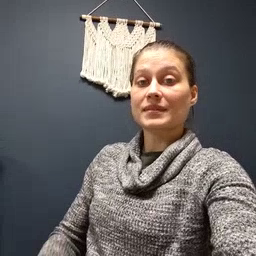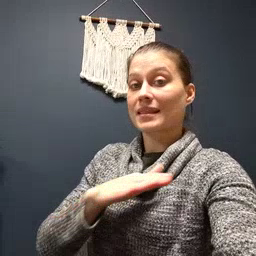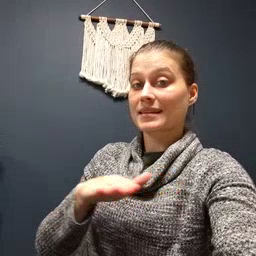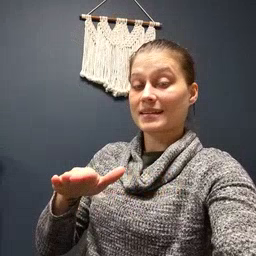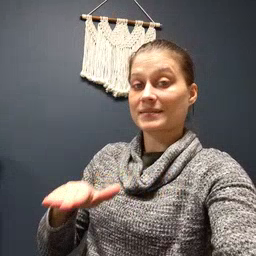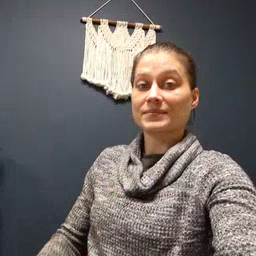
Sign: clean